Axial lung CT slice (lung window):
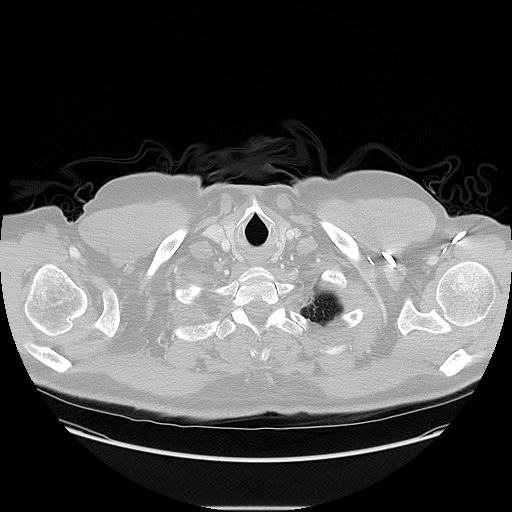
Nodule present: no